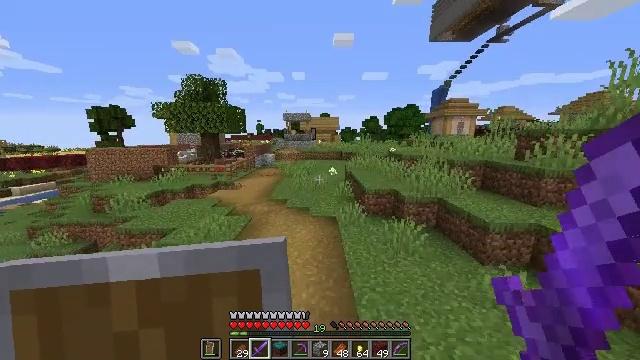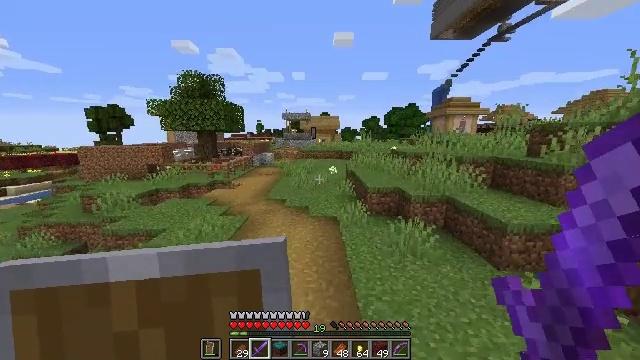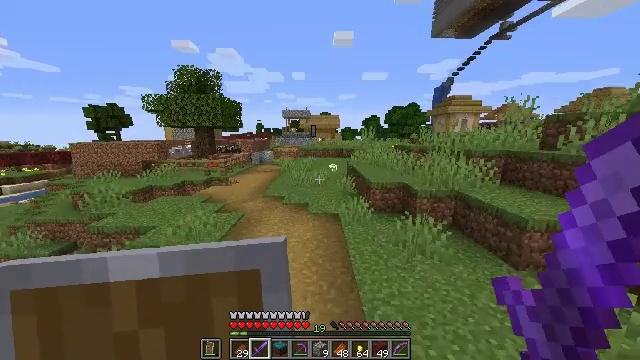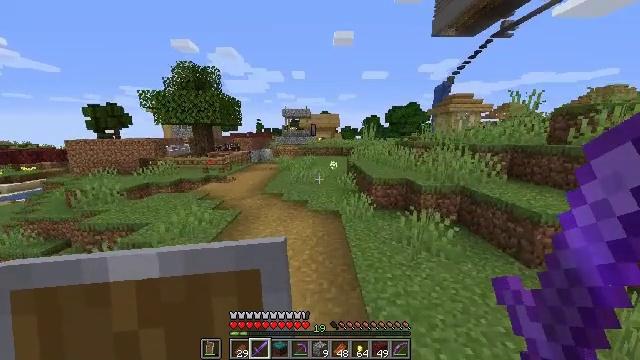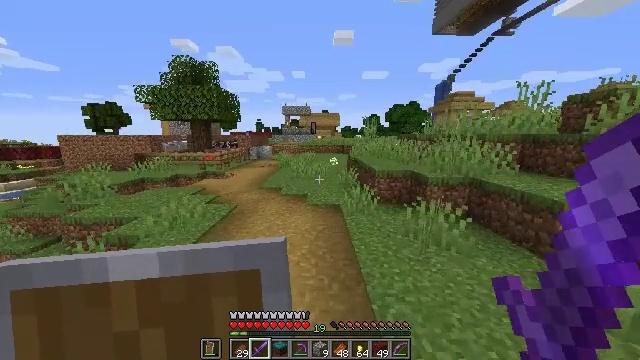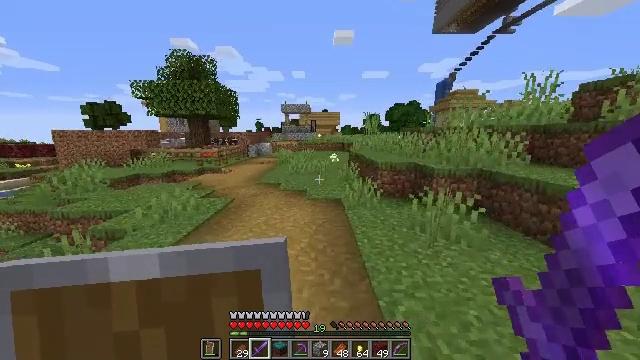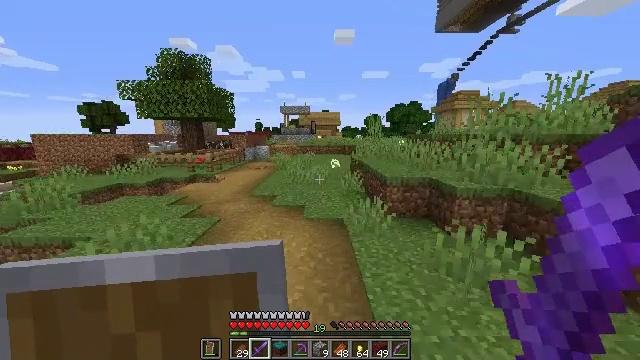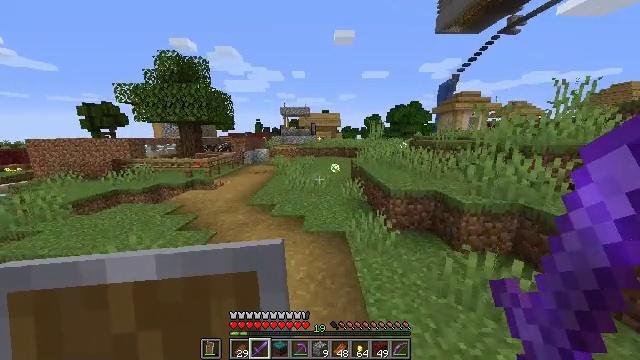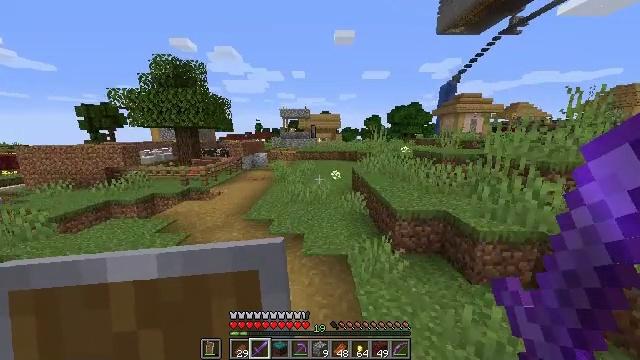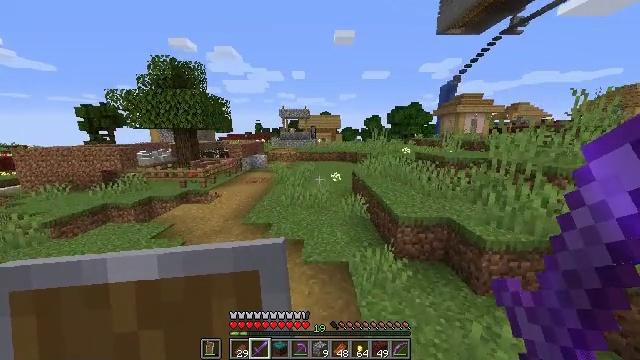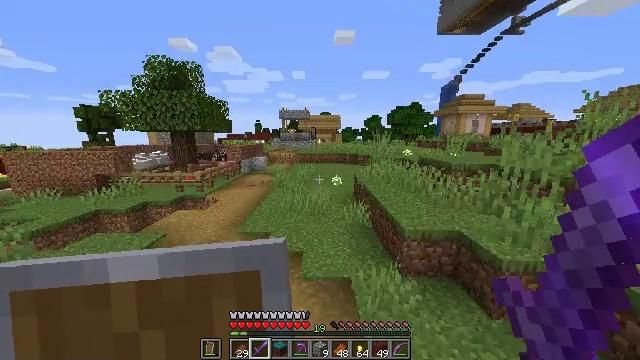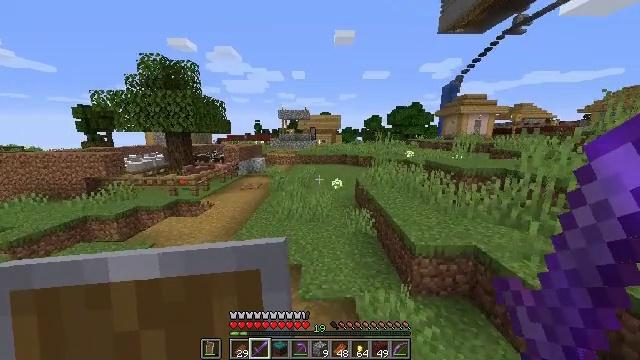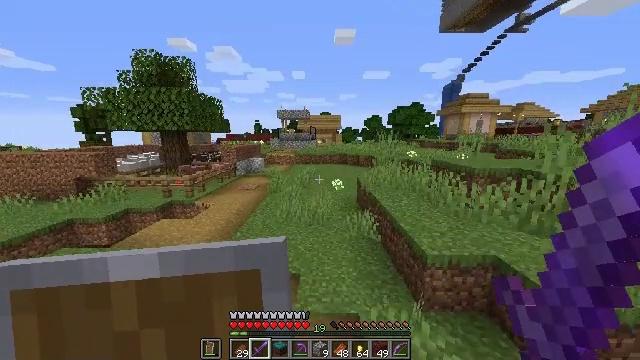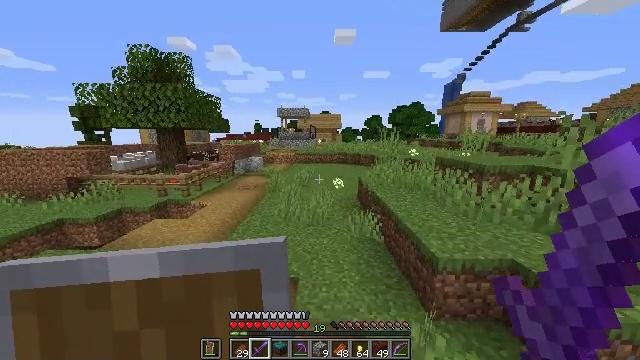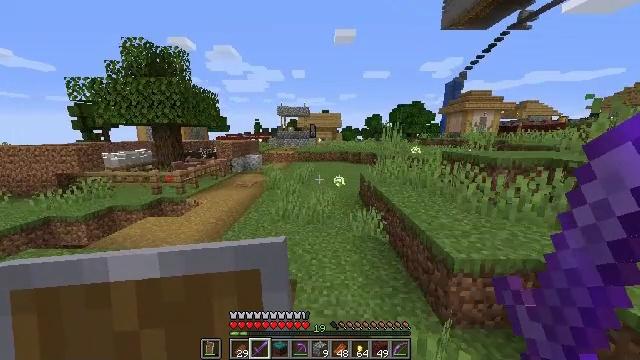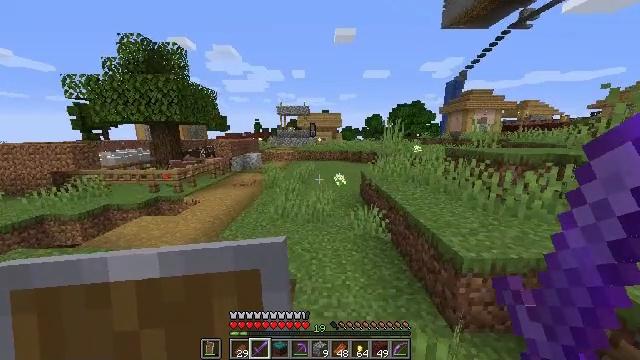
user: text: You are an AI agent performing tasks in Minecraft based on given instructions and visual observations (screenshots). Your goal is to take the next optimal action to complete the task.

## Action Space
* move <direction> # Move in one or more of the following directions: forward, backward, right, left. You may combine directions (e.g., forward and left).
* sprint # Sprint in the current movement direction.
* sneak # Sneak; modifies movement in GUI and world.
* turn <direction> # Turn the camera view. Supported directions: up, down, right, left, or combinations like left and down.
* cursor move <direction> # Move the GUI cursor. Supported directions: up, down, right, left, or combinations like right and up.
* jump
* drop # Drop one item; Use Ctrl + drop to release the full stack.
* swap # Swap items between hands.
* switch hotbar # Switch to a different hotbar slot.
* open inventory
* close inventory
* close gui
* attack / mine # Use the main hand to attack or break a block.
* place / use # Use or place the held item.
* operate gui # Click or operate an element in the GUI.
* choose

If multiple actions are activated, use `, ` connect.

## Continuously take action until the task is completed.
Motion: motion action
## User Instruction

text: Gather tall grass by hitting it.
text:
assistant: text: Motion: move forward, jump
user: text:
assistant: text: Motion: move forward, jump
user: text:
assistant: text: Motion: move forward, jump
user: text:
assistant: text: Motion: move forward, jump
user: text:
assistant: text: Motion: move forward, jump
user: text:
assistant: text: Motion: move forward, jump
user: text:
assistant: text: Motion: move forward, jump
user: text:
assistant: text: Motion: move forward, jump
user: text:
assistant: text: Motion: move forward, jump
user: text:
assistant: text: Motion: move forward, jump
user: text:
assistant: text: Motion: move forward, jump
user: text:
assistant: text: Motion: move forward, jump
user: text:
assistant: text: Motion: move forward, jump
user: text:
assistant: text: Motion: move forward, jump
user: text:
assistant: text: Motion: move forward, jump
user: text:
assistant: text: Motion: move forward, jump
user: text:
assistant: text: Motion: move forward, jump
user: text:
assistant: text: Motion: move forward, jump
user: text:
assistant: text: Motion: move forward, jump
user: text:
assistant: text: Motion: move forward, turn up, jump
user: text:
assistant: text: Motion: move forward, jump
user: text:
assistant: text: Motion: move forward, jump
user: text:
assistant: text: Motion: move forward, jump
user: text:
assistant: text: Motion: move forward, jump
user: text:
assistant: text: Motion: move forward, jump
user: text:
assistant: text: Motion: move forward, jump
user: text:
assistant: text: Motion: move forward, jump
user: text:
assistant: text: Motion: move forward, jump
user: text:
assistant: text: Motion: move forward, jump
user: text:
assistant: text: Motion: move forward, jump